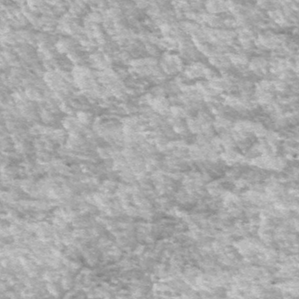
Label: frost